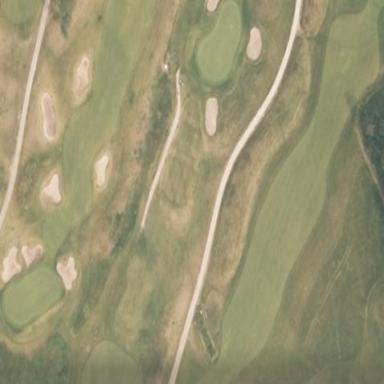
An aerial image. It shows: Golf fairway surrounded by grass.